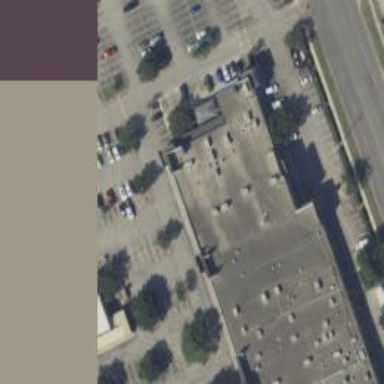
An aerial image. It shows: Restaurant in building.